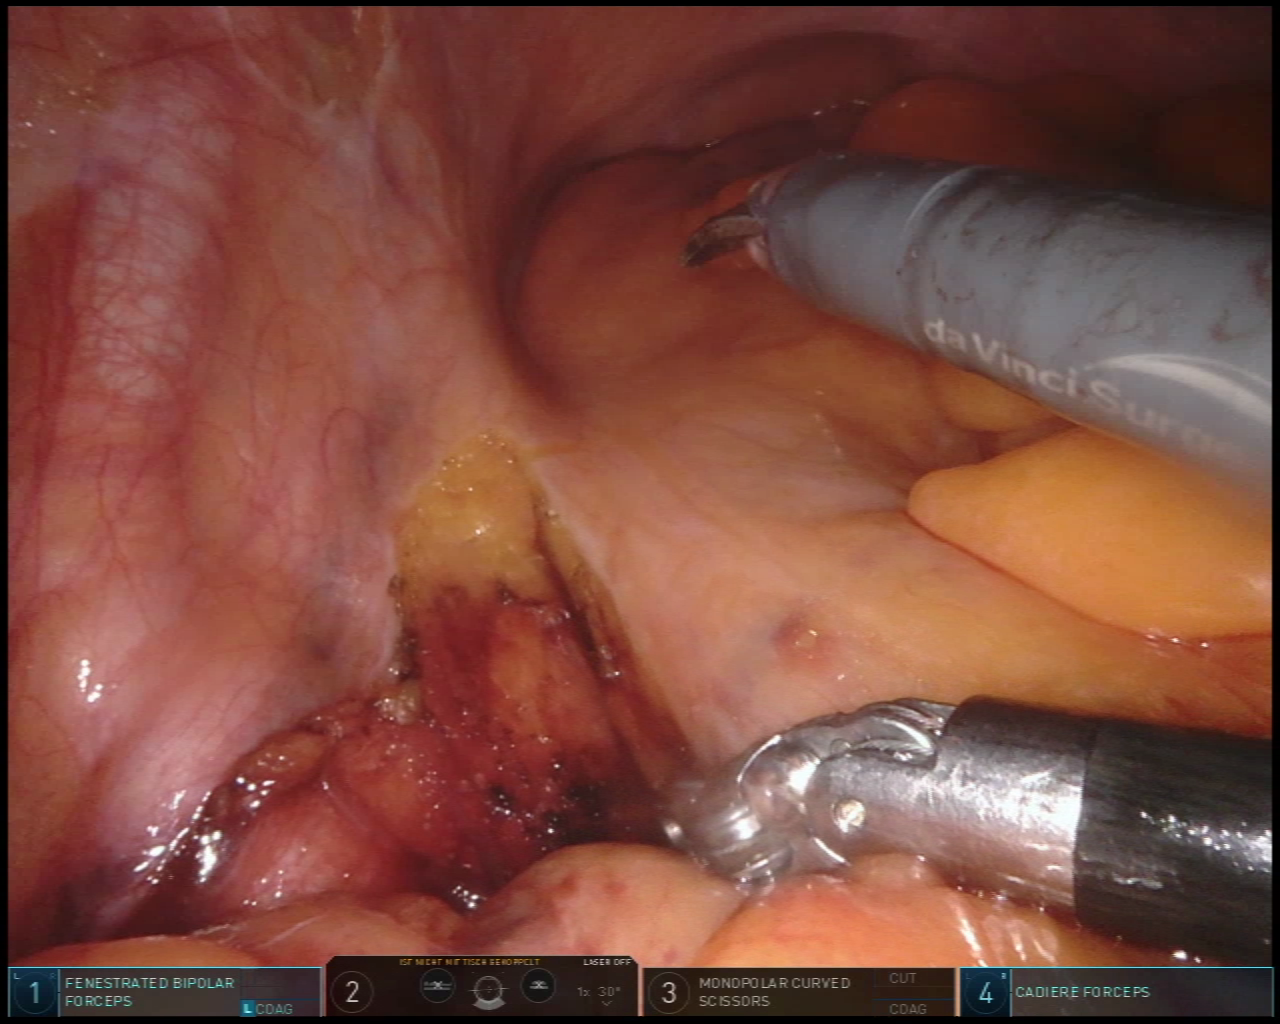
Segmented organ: ureter
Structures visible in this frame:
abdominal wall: yes
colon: no
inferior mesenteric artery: no
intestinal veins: no
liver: no
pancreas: no
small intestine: no
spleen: no
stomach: no
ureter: yes
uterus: no
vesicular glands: no